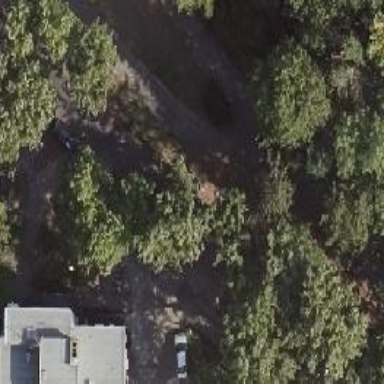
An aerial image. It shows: Avenue of deciduous broadleaved trees.